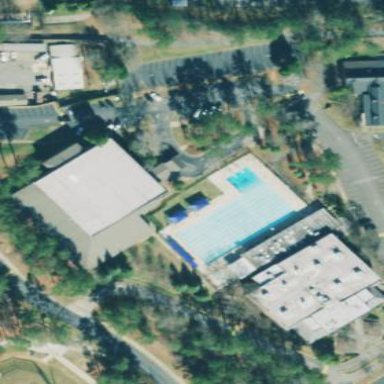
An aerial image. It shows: Swimming pool within leisure land area designed for swimming activities.